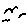
Label: bird